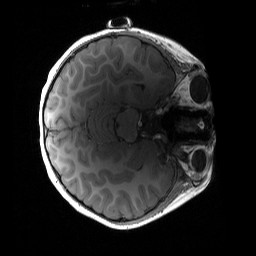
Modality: T1w
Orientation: axial
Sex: female
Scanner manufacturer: siemens
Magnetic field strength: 3 T
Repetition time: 1.9 s
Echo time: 0.00243 s